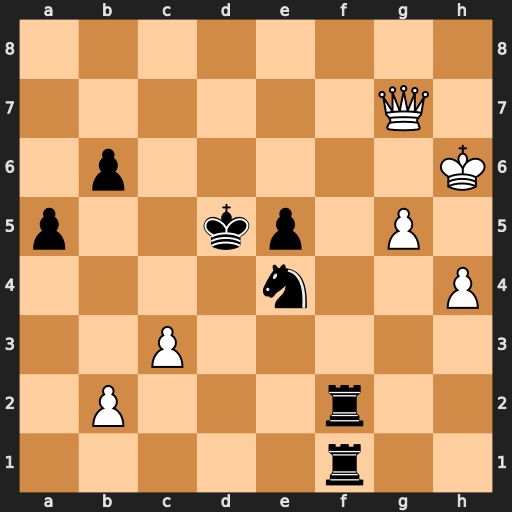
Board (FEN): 8/6Q1/1p5K/p2kp1P1/4n2P/2P5/1P3r2/5r2
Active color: w
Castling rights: -
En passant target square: -
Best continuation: Qb7+ Kc4 Qxe4+